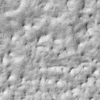
Label: not_dusty